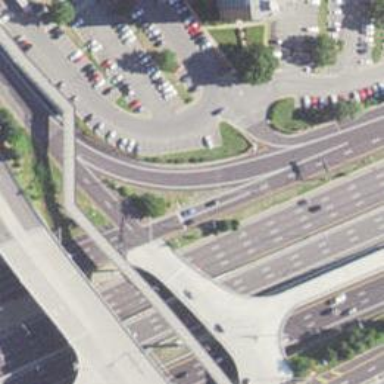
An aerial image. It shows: Secondary link road crossing over bridge.